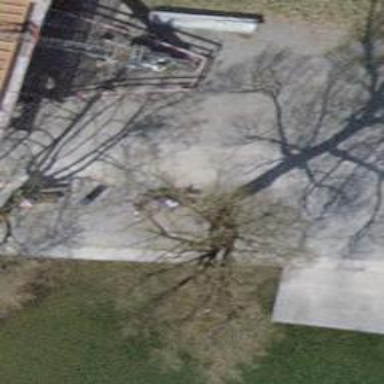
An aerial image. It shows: Bench for seating.